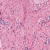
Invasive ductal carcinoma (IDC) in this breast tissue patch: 0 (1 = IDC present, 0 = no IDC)